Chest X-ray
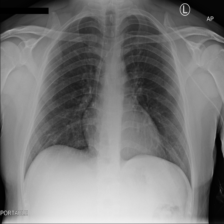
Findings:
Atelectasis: negative
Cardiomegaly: negative
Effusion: negative
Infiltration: negative
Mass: negative
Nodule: negative
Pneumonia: negative
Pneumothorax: negative
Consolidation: negative
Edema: negative
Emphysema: negative
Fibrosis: negative
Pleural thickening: negative
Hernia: negative